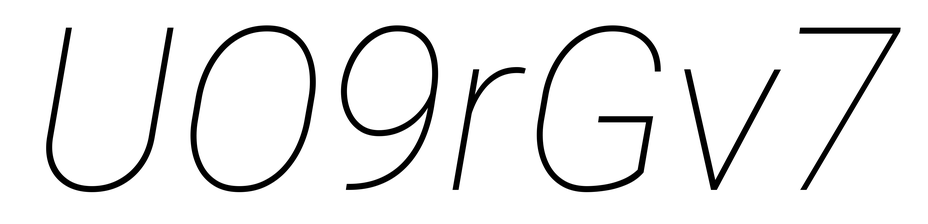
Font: Roboto-Italic_Thin_Italic